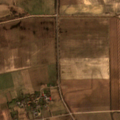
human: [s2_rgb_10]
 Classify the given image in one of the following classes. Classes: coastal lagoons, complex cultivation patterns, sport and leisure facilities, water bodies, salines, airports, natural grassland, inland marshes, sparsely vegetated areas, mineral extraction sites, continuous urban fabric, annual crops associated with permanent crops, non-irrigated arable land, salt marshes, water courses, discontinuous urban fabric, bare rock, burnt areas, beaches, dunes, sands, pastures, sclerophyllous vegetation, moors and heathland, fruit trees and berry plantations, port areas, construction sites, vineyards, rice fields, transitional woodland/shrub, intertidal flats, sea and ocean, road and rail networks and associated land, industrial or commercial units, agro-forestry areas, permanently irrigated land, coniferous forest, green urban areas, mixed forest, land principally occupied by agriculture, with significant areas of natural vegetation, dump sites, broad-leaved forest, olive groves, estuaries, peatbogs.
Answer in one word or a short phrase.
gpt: non-irrigated arable land, complex cultivation patterns